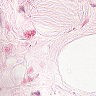
Metastatic tissue present: no